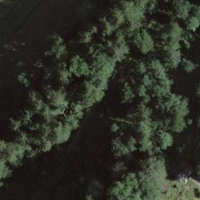
EUNIS habitat code: 44
Species observed at this site:
Tussilago farfara